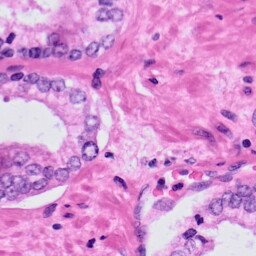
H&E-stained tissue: Prostate